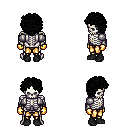
a pixel art fantasy rpg character, male body template, skeleton, steel arm armor, gold greaves, black curly afro hairstyle, gold gloves, black shoes, four views (front, back, left, right), 2x2 character sprite sheet, small pixel art, hard edges, no anti-aliasing